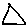
Label: triangle